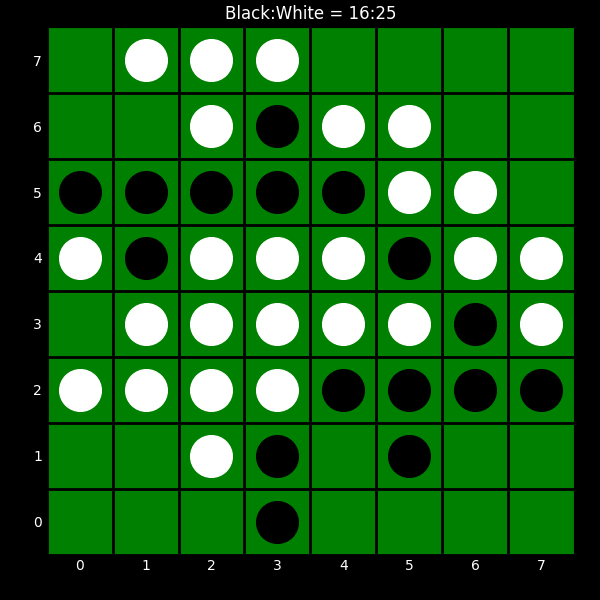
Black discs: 16
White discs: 25